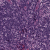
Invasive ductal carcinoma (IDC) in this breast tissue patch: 0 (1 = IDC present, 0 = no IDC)